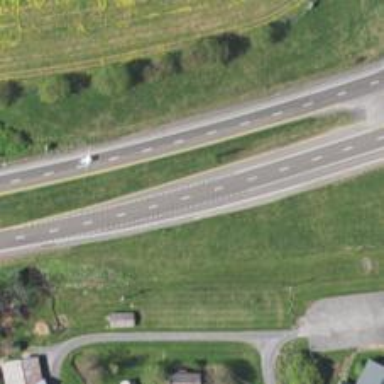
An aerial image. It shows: Asphalt trunk highway classified as expressway.